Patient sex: M
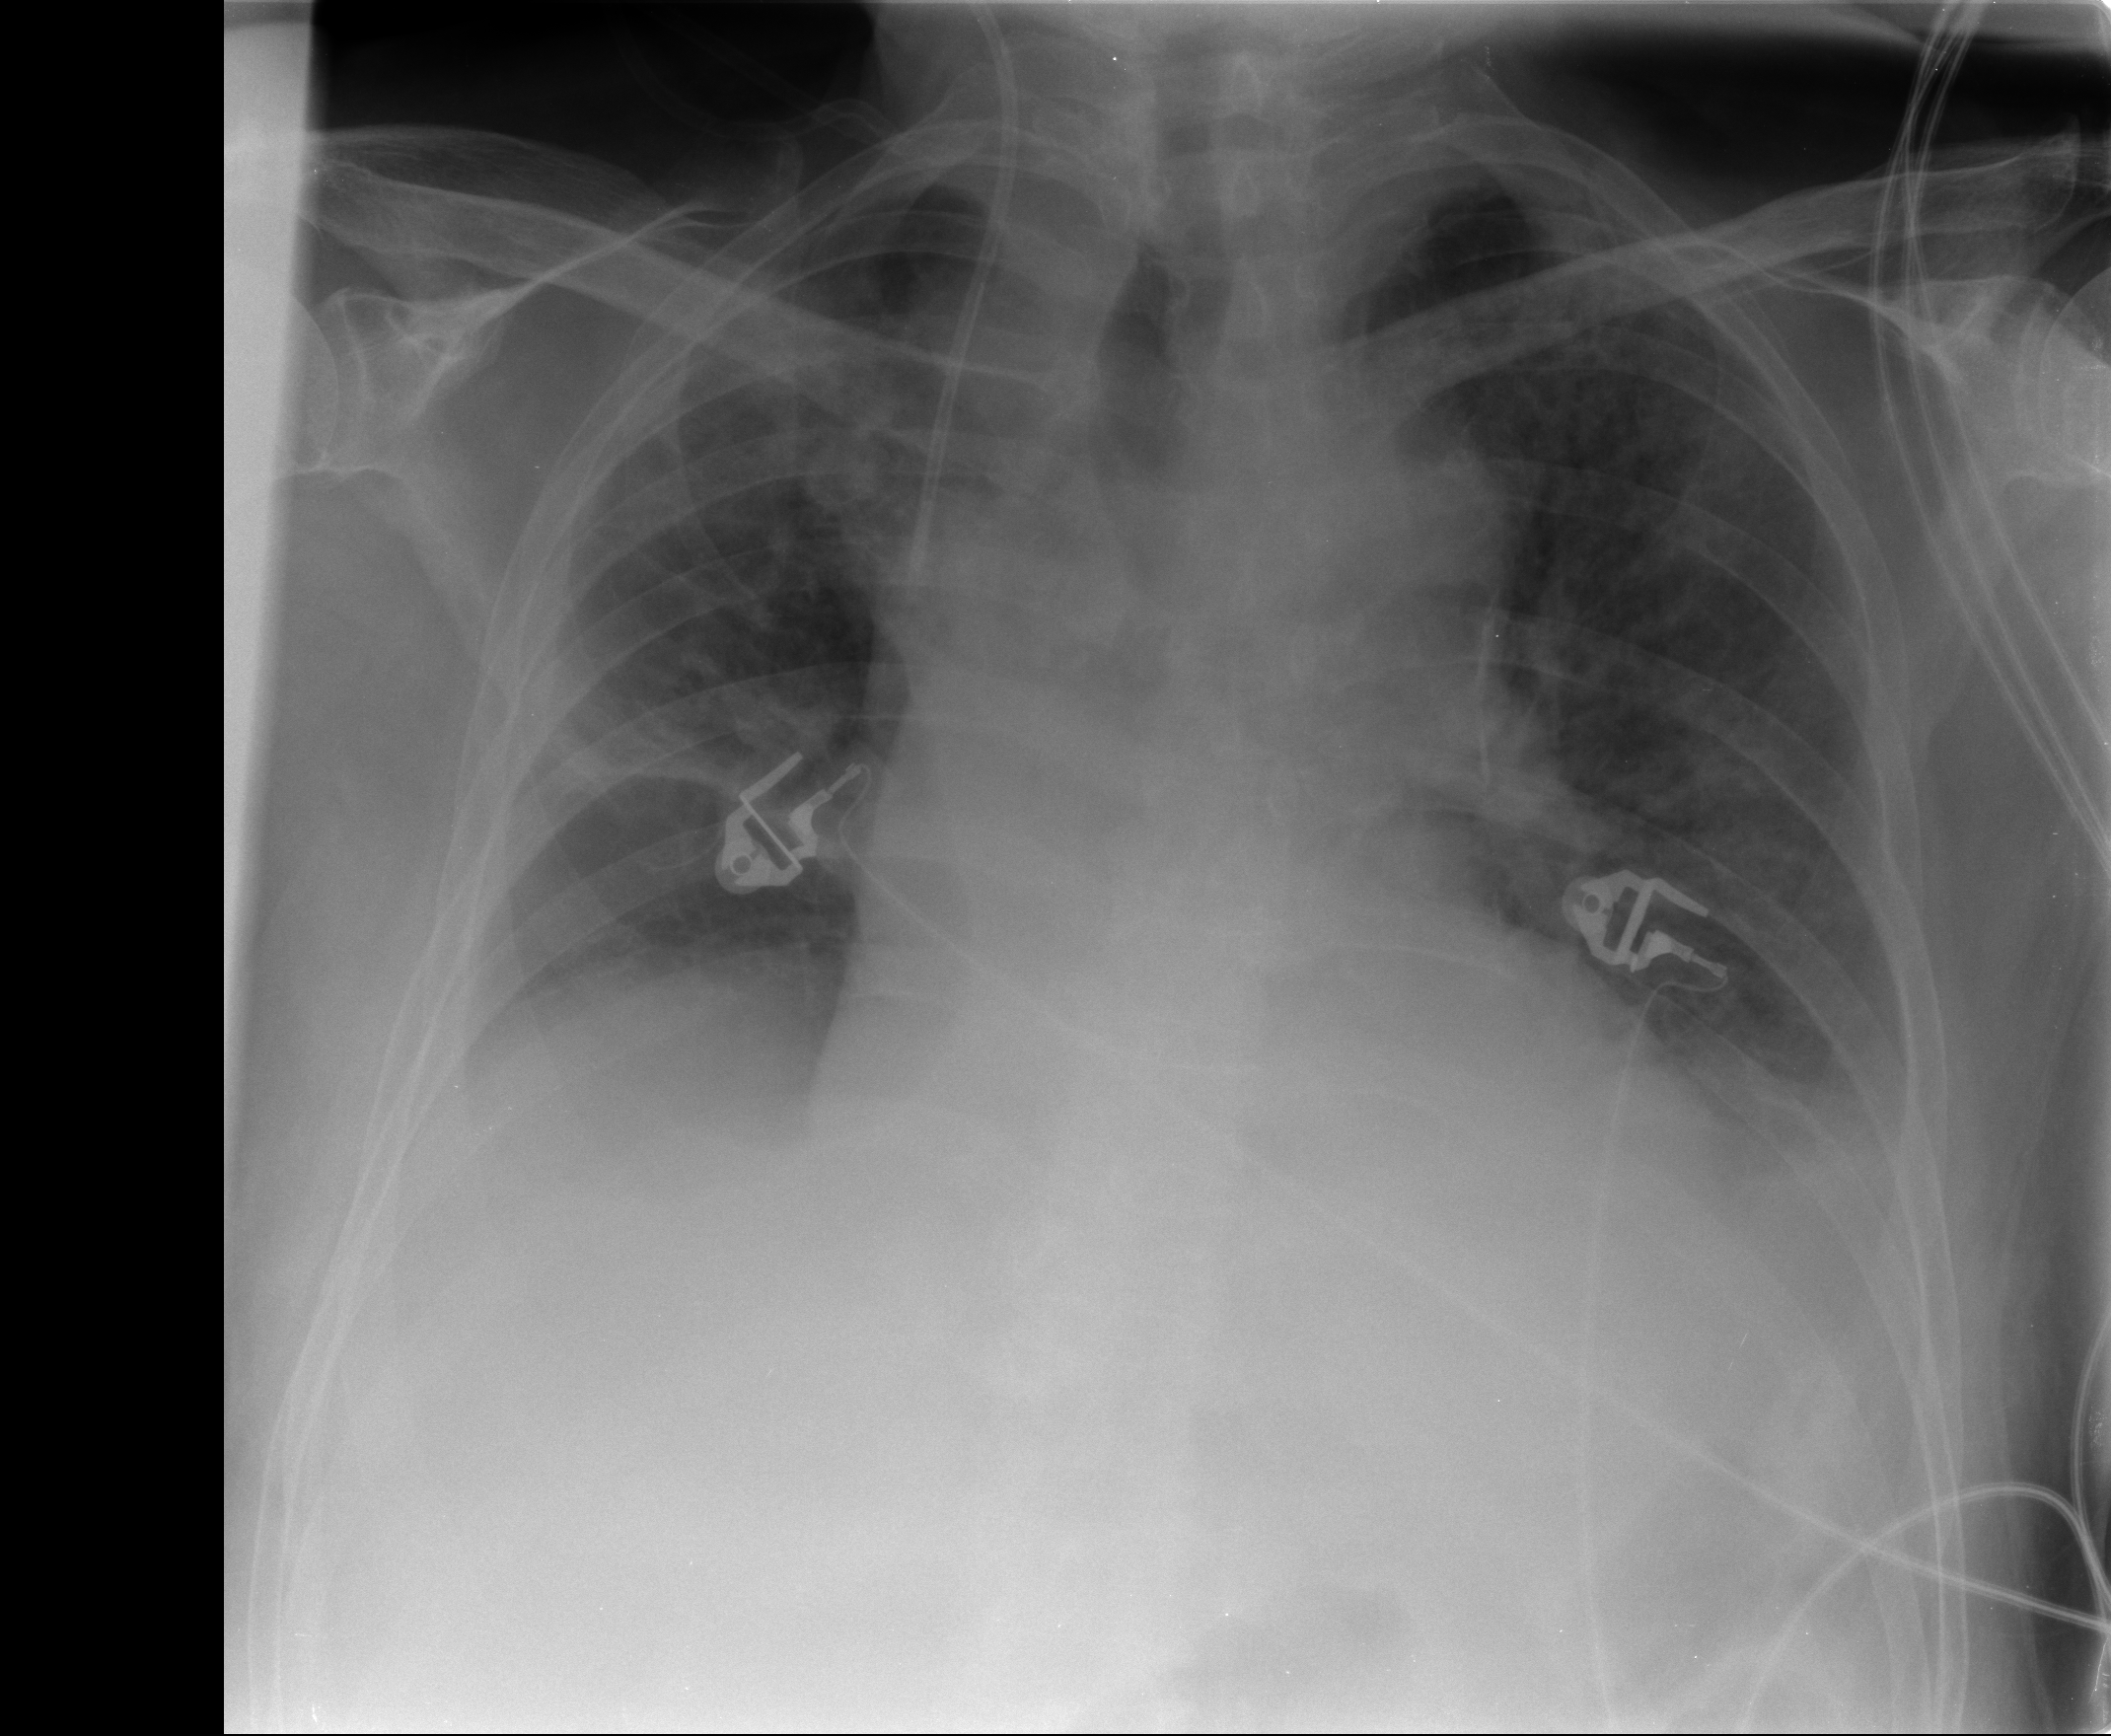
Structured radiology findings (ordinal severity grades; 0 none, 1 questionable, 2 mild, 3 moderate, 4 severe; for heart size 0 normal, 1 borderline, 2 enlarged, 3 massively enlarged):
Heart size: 2
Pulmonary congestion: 1
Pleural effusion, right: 2
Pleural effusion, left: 1
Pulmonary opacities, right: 1
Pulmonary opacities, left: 2
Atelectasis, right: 2
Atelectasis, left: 1